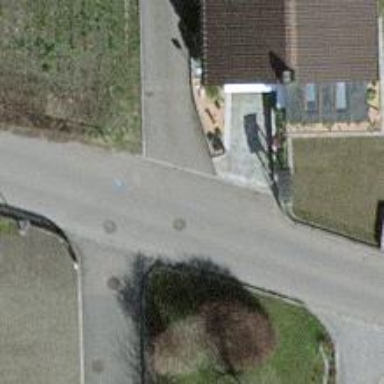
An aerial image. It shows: Service road with paving stones.